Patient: sex M, age 57
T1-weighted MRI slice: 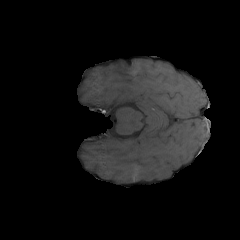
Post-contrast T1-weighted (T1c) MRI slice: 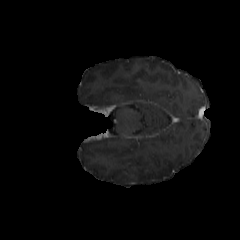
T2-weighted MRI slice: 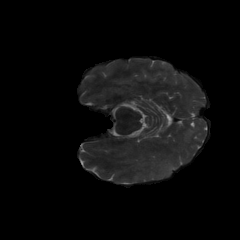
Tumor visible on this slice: yes
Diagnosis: Glioblastoma, IDH-wildtype
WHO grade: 4